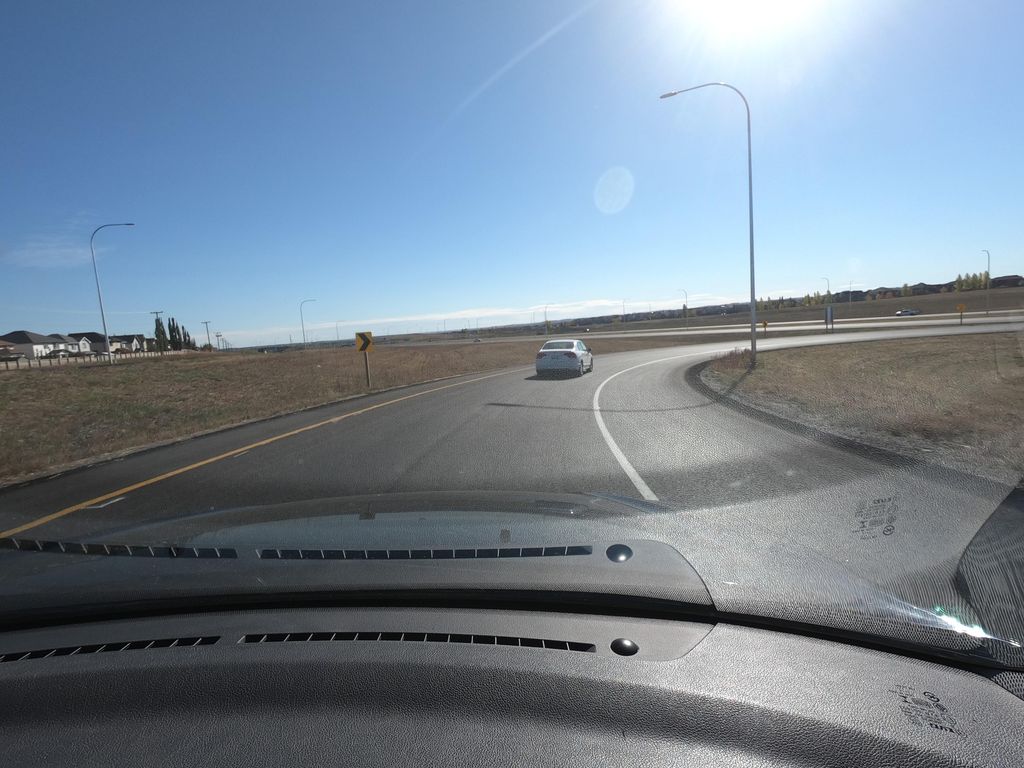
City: calgary